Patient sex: M
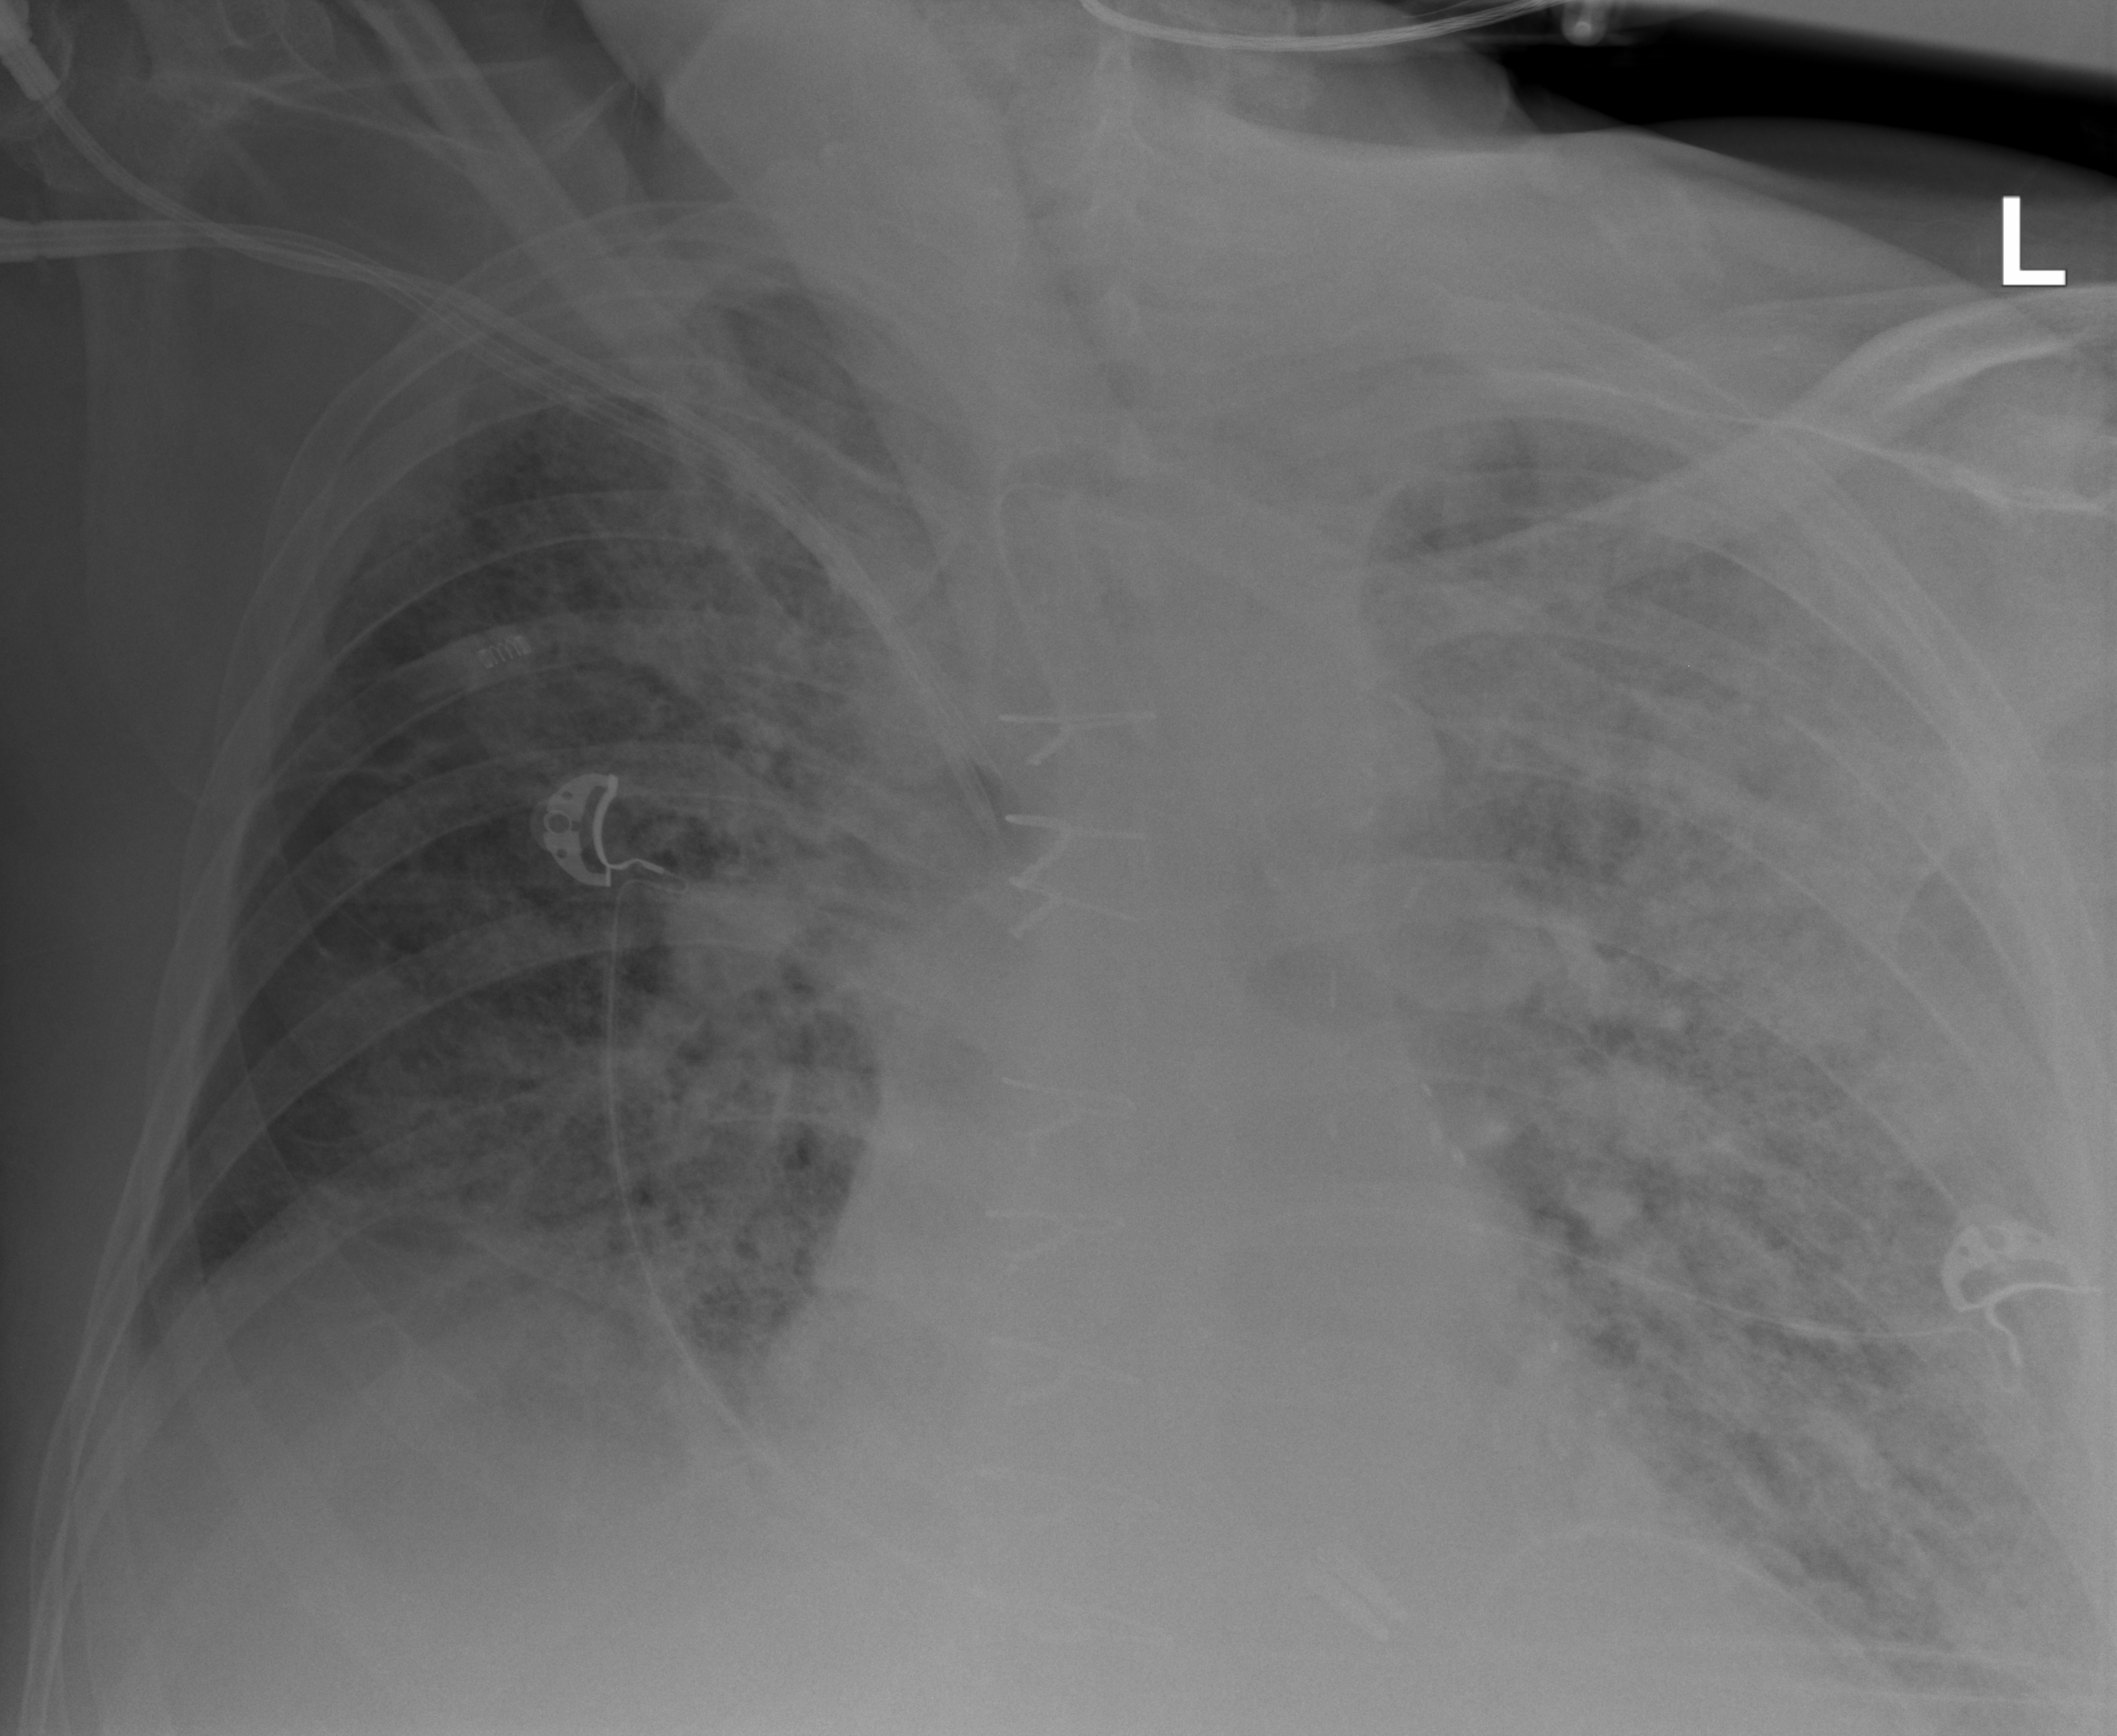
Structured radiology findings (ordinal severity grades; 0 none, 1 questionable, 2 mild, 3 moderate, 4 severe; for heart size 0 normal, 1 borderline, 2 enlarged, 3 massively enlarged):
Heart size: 0
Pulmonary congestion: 0
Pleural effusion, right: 1
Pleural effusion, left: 2
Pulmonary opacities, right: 3
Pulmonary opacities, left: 3
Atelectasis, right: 2
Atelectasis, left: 2